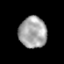
Tissue: prostate
Cell type: T cells
Senescence score: 0.2342
Nuclear area (px): 849
Mean DAPI intensity: 164.357